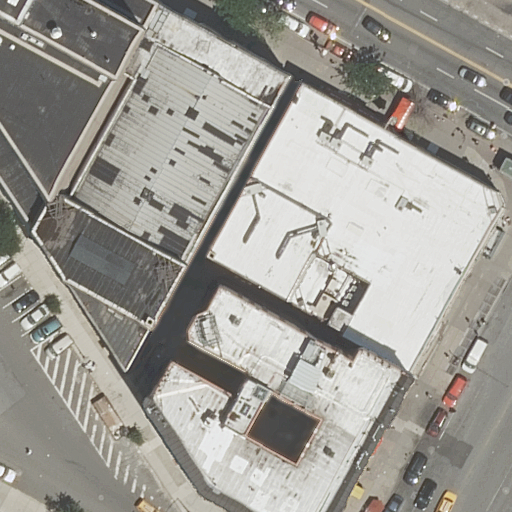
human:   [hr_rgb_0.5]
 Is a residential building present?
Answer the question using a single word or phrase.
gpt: yes

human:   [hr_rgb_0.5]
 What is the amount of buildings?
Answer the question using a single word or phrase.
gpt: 4

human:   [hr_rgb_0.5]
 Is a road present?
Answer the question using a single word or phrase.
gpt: yes

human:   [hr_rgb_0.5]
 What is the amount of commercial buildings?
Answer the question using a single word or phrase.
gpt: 0

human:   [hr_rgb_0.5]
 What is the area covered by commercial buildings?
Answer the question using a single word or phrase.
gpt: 0m2

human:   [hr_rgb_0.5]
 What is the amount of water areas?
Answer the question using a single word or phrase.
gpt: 0

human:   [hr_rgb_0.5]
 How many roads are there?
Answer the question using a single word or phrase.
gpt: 4

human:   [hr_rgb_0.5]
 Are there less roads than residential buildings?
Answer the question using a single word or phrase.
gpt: no

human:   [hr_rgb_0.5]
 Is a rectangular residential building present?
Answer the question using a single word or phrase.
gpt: yes

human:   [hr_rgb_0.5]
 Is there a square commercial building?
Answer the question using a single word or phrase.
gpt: no

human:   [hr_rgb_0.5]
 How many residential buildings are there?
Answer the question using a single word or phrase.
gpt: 4

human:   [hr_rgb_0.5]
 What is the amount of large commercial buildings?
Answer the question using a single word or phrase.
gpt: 0

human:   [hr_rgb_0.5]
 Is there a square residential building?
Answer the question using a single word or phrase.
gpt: no

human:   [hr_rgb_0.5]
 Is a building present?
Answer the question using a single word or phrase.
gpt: yes

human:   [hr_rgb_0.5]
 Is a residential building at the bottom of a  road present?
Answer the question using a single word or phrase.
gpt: yes

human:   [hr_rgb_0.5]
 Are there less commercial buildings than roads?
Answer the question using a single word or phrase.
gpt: yes

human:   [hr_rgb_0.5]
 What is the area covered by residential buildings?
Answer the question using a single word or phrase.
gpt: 5370m2

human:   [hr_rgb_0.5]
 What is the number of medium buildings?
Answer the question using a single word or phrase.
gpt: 0

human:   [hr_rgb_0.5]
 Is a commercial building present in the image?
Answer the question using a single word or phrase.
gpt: no

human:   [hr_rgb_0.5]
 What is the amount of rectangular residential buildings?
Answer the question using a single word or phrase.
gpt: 1

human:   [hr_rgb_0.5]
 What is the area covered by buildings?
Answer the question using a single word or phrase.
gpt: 5370m2

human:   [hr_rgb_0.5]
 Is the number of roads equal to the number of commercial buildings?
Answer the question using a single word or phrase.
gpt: no

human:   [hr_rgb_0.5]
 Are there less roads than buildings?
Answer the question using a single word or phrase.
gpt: no

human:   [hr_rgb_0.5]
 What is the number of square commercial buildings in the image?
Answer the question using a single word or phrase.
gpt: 0

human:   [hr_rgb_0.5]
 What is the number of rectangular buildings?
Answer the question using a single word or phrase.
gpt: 1

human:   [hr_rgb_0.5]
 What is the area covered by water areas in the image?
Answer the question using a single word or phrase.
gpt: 0m2

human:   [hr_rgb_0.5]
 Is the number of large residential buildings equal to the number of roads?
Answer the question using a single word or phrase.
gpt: yes

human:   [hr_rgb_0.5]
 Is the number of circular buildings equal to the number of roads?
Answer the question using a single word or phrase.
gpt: no

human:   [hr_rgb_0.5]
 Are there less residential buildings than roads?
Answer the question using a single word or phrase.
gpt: no

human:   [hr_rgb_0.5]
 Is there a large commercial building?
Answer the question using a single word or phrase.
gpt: no

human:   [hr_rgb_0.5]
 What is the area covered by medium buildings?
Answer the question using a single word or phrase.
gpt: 0m2

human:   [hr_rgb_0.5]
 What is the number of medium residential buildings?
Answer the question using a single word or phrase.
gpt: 0

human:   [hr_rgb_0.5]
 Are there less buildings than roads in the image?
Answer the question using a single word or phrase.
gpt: no

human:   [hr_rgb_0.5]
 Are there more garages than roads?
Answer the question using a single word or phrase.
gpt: no

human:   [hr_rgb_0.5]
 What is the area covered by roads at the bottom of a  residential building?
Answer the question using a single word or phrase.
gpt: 0m2

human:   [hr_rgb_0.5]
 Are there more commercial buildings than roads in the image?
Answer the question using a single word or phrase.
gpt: no

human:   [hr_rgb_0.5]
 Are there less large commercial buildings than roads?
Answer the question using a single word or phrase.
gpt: yes

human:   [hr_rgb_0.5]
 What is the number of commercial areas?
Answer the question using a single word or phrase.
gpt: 0

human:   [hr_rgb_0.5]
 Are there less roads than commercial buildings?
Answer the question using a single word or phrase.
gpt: no

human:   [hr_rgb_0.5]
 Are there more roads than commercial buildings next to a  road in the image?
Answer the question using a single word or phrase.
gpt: yes

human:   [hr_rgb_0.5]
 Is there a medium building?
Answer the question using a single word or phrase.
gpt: no

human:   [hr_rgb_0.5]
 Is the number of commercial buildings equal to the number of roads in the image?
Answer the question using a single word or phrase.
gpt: no

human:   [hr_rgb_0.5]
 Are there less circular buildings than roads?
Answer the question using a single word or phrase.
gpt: yes

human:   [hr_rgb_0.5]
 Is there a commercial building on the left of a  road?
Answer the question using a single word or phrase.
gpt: no

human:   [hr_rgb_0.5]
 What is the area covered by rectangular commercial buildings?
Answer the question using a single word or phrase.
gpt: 0m2

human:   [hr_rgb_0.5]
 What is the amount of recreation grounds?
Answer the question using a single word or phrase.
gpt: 0

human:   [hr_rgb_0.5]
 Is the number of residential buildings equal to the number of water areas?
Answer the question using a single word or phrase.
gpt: no

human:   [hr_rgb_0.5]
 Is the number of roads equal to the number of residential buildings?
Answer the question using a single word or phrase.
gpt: yes

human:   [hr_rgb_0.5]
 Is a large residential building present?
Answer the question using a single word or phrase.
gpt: yes

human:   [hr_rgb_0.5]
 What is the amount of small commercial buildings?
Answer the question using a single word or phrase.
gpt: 0

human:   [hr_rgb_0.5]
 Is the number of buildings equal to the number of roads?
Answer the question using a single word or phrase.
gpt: yes

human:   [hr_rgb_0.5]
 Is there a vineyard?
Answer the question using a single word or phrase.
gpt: no

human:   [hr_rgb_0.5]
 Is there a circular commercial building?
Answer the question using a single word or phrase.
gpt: no

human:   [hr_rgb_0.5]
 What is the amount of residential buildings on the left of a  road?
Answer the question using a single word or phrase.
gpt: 3

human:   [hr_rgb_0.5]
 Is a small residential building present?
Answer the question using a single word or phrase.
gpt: no

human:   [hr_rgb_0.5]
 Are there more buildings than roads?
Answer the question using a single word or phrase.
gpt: no

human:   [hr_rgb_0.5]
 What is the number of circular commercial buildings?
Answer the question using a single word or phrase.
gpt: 0

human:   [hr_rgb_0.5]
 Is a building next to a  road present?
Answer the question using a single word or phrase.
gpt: yes

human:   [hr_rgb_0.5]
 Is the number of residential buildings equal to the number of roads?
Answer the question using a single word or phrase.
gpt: yes

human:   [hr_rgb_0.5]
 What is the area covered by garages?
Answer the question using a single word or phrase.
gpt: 0m2

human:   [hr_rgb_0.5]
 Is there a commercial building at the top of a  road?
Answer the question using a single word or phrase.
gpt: no

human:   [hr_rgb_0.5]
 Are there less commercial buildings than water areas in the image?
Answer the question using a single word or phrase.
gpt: no

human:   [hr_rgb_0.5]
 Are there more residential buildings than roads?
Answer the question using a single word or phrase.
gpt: no

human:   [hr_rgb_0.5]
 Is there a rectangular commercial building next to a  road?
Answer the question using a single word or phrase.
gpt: no